Question: Ok I have several tables linked together.
'''
Departments (k = departmentID)
Functions (k = functionID, fk = departmentID)
Processes (k = processID, fk = functionID)
Procedures (k = procedureID, fk = processID)
'''
So they all have their relationships setup when trying to come up with some linq I run into some oddities.
The below code will return me
'''
Departments.Select(s => s.Functions)
'''

But when trying to expand that query further it will not let me. I'd like to be able to join all of the above tables and pull information out of them as I need it.
'''
Departments.Select(s => s.Functions.Process.Procedure) // Errors out
'''
Further more I can do the following:
'''
Functions.Select(s => s.Processes)
'''
It seems it will do it for two tables but no more than 2? Am I missing something?
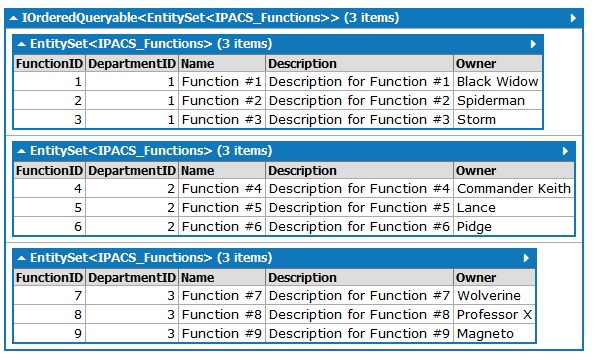
Answer: Here's the thing. The 'Departments' to 'Functions' relationship is one to many. So when you just write,
'''
Departments
'''
you have a collection of 'Department' objects. Since each 'Department' object has its own collection of 'Function' objects, doing:
'''
Departments.Select(departmentObject => departmentObject.Functions)
'''
gives you a collection of collections of 'Function' objects.
If you want to aggregate all these together, you have to use a different method, specifically
'''
Departments.SelectMany(departmentObject => departmentObject.Functions)
'''
which says "get the collection of collections of 'Function' objects and make them into one big collection of 'Function' objects"
What you are trying to do is:
'''
Departments.Select(departmentObject => departmentObject .Functions.Process.Procedure)
'''
But, this can't possibly work, because you are asking a collection of 'Function' objects for its 'Process' property. But, a collection of 'Function' objects doesn't have a 'Process' property. A 'Function' object, itself, has a 'Process' property. So, what you are really trying to do is:
'''
Departments
.SelectMany(departmentObject => departmentObject.Functions)
.Select(functionObject => functionObject.Process.Procedure)
'''
which basically translates to "get the collection of collections of 'Function' objects and make them into one big collection of 'Function' objects. Then, get the 'Procedure' property of the 'Process' property of each 'Function' object".
So, what you should be expecting here is just a collection of the procedures that are performed by the processes of any function associated with any of the departments.
Note, that if there is any overlap in the Functions of Departments, in the Processes of Functions, or in the Procedures of Processes, then you may get some duplicate Procedures in your end result. If this isn't what you want, then you can use the 'Distinct()' method to remove duplicates, and you should do so at any point where there is overlap, but there should not be duplication. You can get the same result by simply adding 'Distinct()' to the end of the query, but you will have better performance if you kill the duplicates along the way. So, in reality, your query will probably look like something in between the following and previous query, depending on how much overlap there is and how much duplication you want:
'''
Departments
.SelectMany(departmentObject => departmentObject.Functions)
.Distinct()
.Select(functionObject => functionObject.Process)
.Distinct()
.Select(processObject => processObject.Procedure)
.Distinct();
'''